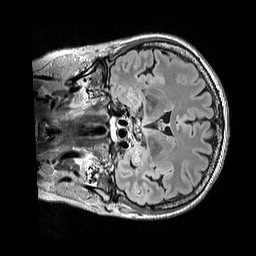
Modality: FLAIR
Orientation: coronal
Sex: female
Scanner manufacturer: siemens
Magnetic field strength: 3 T
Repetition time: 5 s
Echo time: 0.395 s